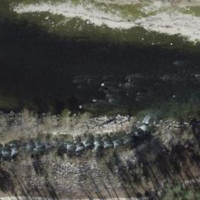
EUNIS habitat code: 15
Species observed at this site:
Fagus sylvatica